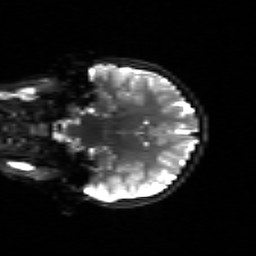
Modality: sbref
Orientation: coronal
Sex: female
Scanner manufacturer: siemens
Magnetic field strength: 3 T
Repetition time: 5 s
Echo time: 0.071 s